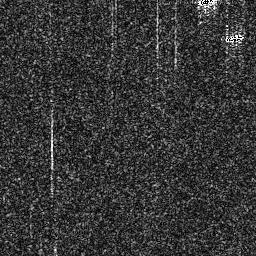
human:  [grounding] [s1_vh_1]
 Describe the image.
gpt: In the satellite image, there is  <ref>1 small ship </ref> <box>[[86, 12, 95, 16, 0]]</box> located at top right.